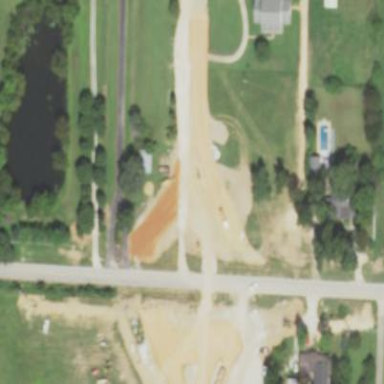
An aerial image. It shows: Secondary road made of asphalt leading to roundabout.